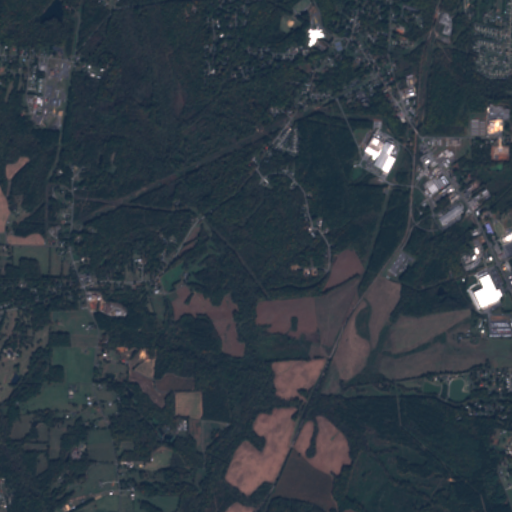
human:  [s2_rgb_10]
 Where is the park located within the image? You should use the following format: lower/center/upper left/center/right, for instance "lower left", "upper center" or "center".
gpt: The park is located in the upper right of the image.
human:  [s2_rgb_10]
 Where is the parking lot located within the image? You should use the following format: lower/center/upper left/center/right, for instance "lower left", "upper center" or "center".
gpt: The parking lot is located in the upper center of the image.
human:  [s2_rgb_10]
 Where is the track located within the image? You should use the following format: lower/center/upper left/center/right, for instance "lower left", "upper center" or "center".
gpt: The track is located in the upper center of the image.
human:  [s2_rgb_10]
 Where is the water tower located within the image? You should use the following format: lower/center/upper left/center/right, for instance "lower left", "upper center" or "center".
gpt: The water tower is located in the center right of the image.
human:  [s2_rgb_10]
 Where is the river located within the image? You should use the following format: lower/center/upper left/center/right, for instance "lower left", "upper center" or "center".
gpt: The river is located in the left of the image.
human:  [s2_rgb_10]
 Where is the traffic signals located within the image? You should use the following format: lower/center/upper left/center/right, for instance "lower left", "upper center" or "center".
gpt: The traffic signals is located in the center right of the image.
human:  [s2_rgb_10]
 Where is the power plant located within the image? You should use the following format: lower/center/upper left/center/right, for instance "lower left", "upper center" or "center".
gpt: There is no power plant in the image.